Aerial crown-view tile of a tropical tree (Barro Colorado Island, Panama), acquired 20250124:
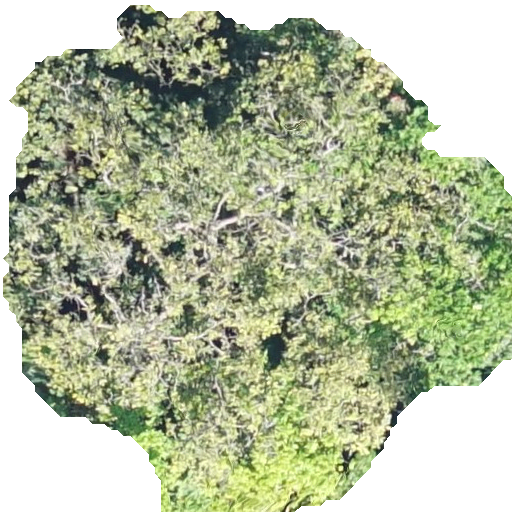
Species: Anacardium excelsum
GBIF accepted scientific name: Anacardium excelsum
Crown area: 296.125 m²